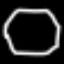
Label: octagon